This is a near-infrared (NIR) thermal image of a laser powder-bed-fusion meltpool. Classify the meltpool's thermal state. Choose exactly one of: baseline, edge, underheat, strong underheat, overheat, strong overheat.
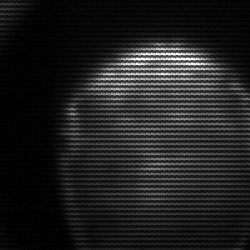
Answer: edge